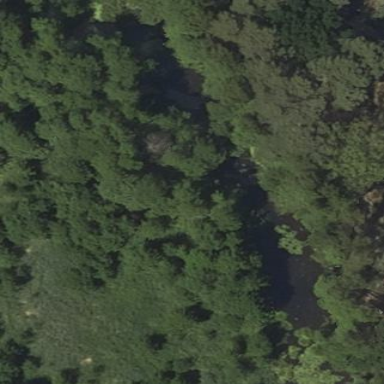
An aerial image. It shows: Swamp in wetland area.